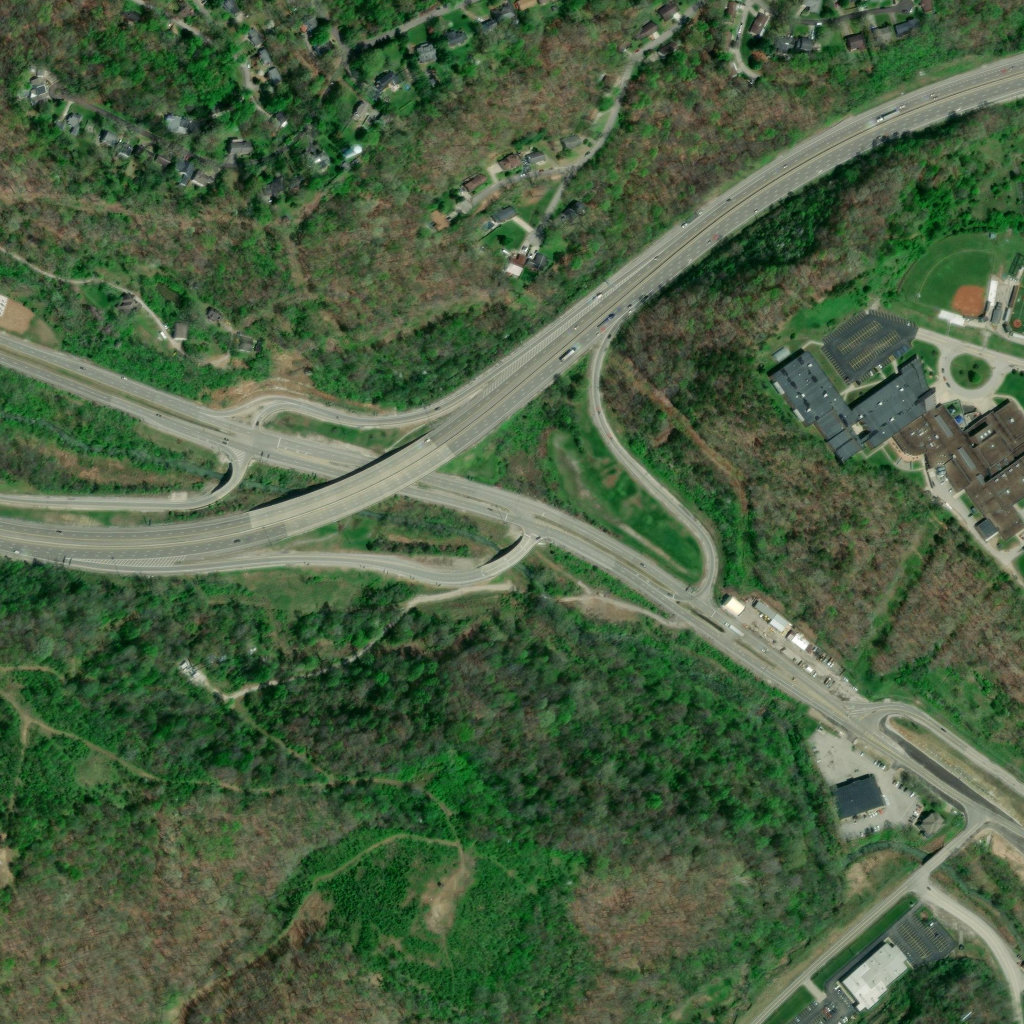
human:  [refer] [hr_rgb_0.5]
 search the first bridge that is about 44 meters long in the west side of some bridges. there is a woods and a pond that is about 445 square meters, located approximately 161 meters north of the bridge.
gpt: <box>[[20, 44, 24, 49, 0]]</box>

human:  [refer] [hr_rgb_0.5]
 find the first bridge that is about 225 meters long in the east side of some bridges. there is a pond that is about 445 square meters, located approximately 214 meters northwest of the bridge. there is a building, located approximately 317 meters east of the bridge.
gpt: <box>[[23, 41, 45, 54, 0]]</box>

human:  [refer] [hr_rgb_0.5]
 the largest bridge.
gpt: <box>[[23, 41, 45, 54, 0]]</box>